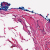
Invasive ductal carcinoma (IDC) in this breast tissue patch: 0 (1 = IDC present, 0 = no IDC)